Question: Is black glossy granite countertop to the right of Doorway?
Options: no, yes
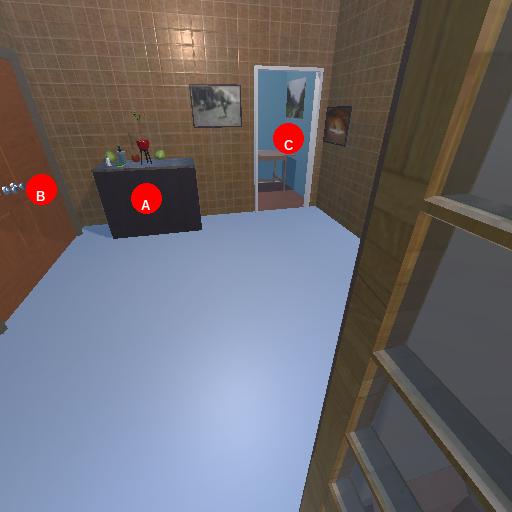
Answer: no